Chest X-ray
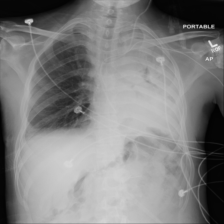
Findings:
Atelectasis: positive
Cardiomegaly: negative
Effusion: negative
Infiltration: negative
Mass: negative
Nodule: negative
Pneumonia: negative
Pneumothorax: negative
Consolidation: positive
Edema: negative
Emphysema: negative
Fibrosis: negative
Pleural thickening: negative
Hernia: negative